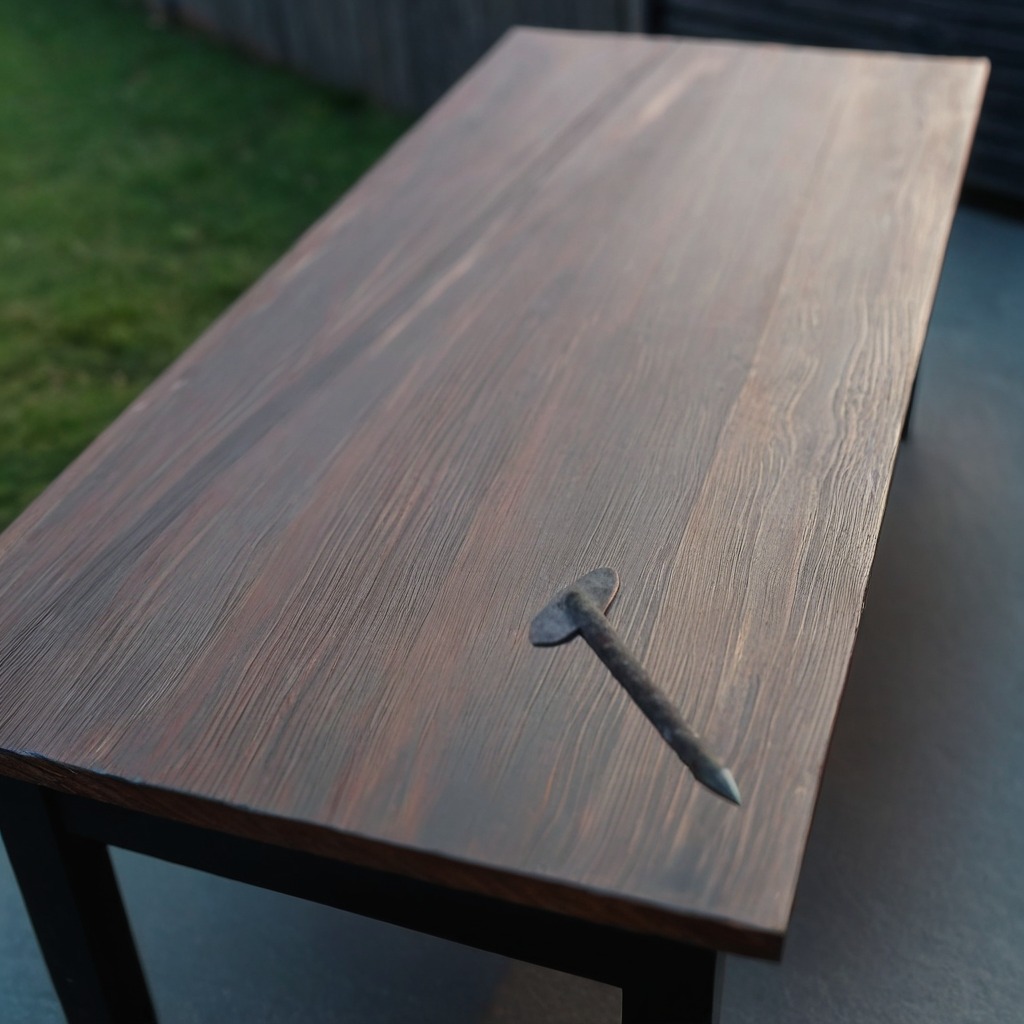
A nail is lying on the table.